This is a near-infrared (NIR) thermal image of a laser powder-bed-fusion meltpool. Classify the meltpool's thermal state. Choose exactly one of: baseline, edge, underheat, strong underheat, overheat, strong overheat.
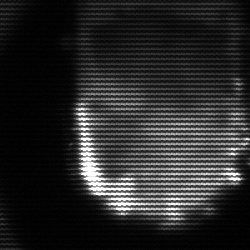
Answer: baseline